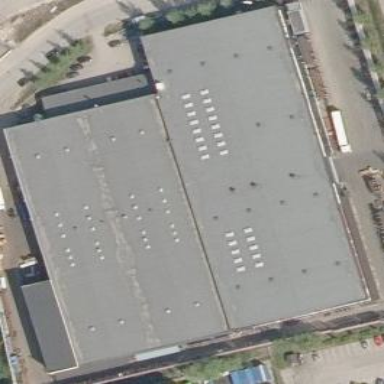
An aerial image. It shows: Warehouse.